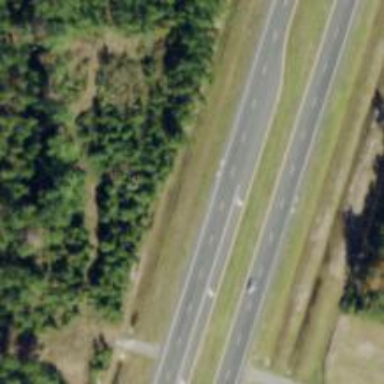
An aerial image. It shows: Asphalt road classified as trunk highway.